RGB frame:
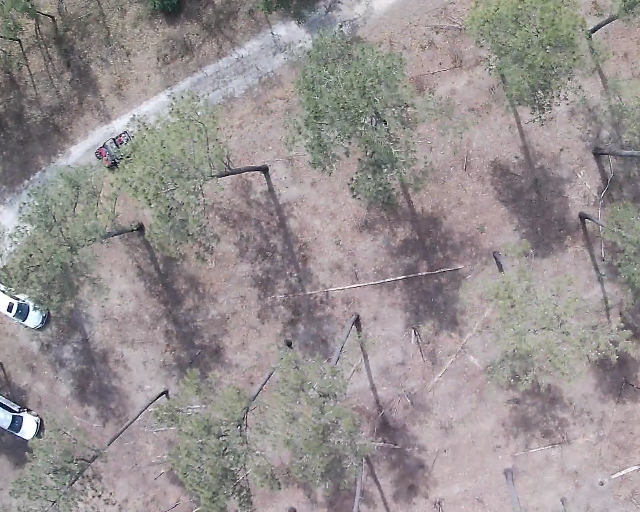
Thermal frame:
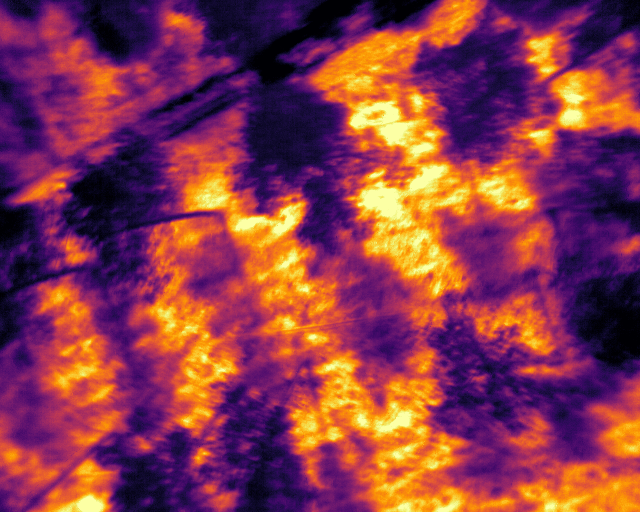
Captured: 2026-02-26 02:27:15
Pixels at or above 80 °C: 0 (fraction of frame: 0)